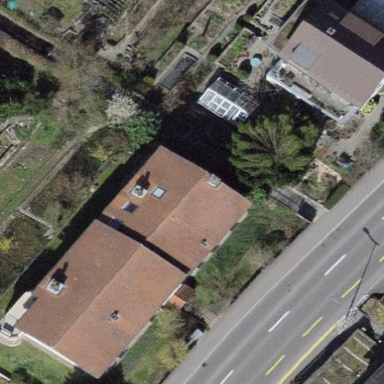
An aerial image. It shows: View of apartment building.